Question: i just create a new chart with achartengine and i notice that when i move the chart its going over the x and y axis. is there any way to prevent the chart to go over the x and y axis?
I also notice that is happens at the demo that come with the achartengine.
thanks.
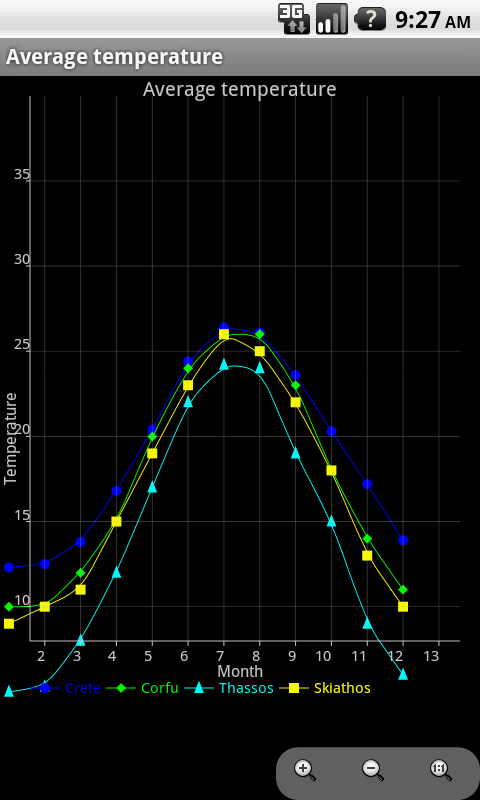
Answer: This bug is now fixed in SVN. You can download a version including this fix <URL>.